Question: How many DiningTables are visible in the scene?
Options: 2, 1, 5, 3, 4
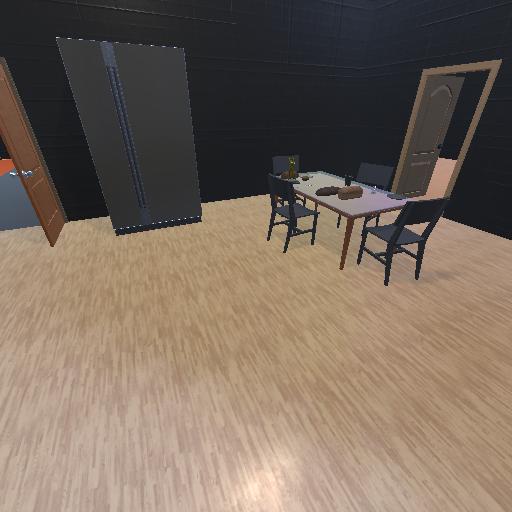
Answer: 2